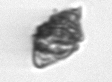
Label: Kryptoperidinium_triquetrum